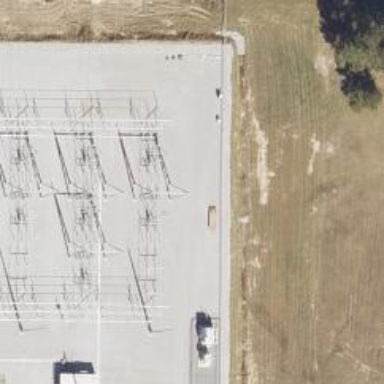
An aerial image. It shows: Switch for power supply.